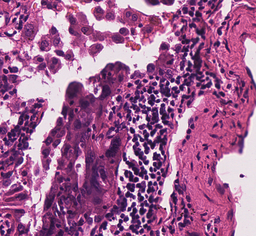
Tumor epithelial tissue: yes
Tumor-associated stroma tissue: yes
Normal tissue: no